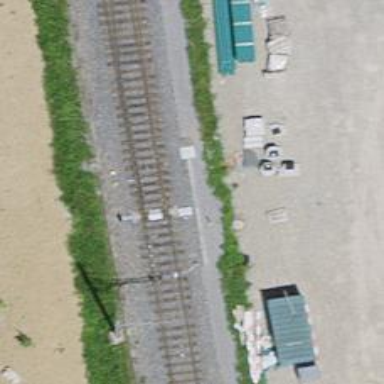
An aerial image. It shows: Railway switch.